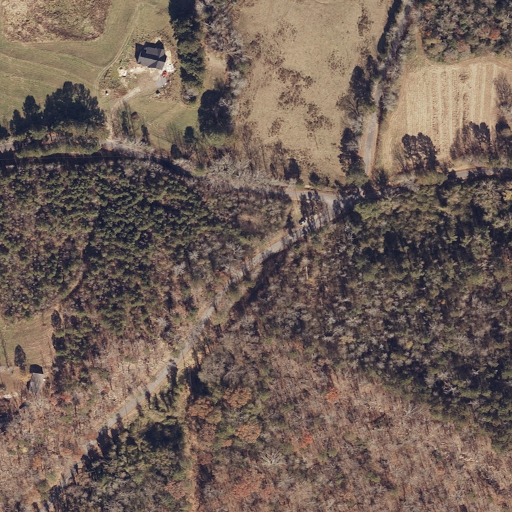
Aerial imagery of gap in Alabama named Lackey Gap containing pasture, evergreen forest, deciduous forest, open development, mixed forest, low intensity development, and open water